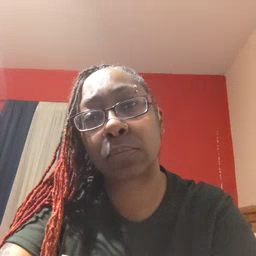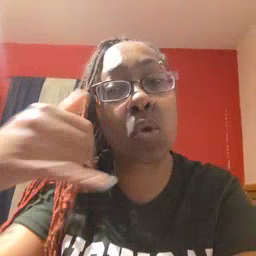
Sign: callonphone